Question: I am curious about this Error I get while testing out Eclipses' functionality:

I tried to use the command "generate hashCode & Equals", but because the class only has 'static' methods it rejected it. How does this work(i.e. 'hashCode()'/'equals()' needing non-static methods ? )?
thank you
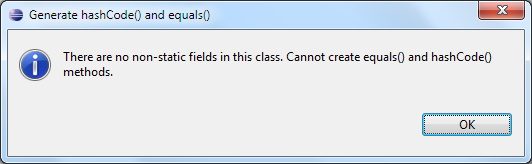
Answer: 'hashCode' and 'equals' methods are belonging to a concrete object and need members belonging to the object to compute any meaningful value.
Eg. if you want to compare two instances of the same class, you do that by comparing their "computed values" through their 'equals' and/or 'hashCode' methods.
Static methods and members belong to the class and not to the concrete instance uniquely.